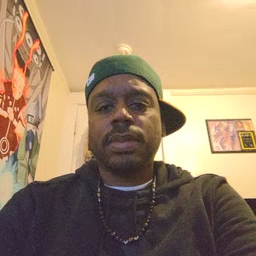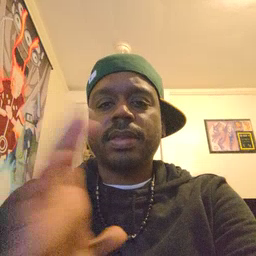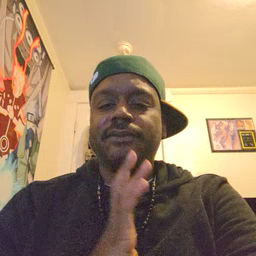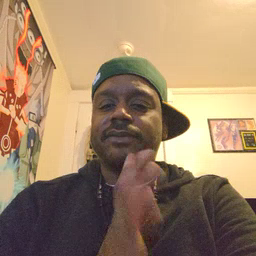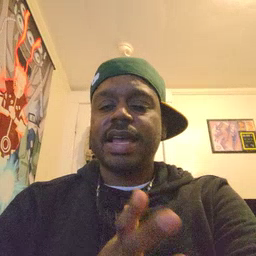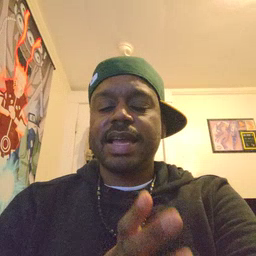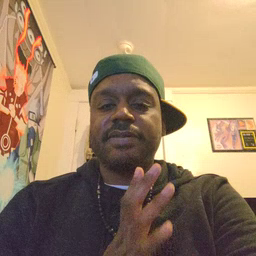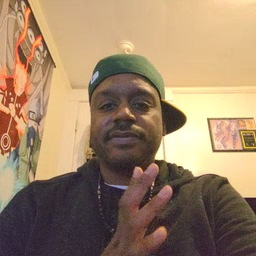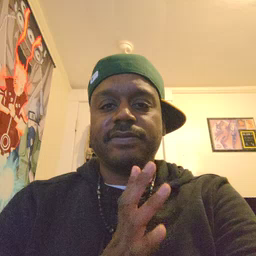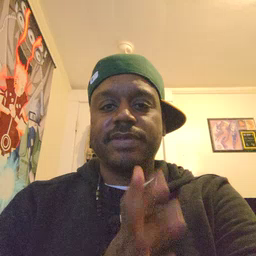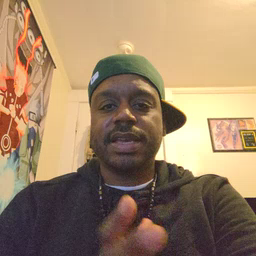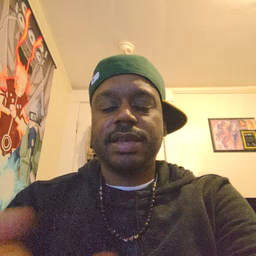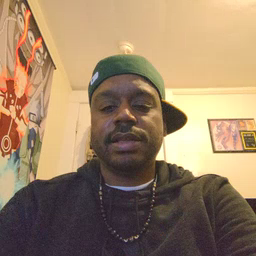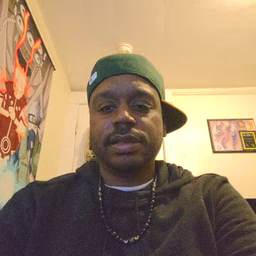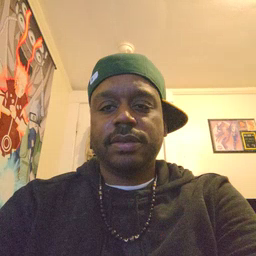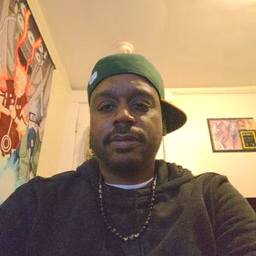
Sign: fine